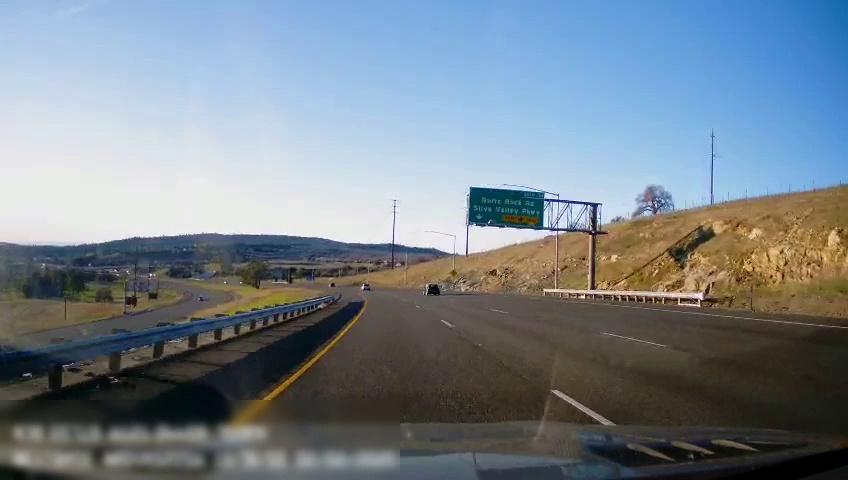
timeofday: Day
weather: Sunny
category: Drivable Space
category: Drivable Space
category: Vehicles | Car
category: Vehicles | Car
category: Lanes | Current Lane
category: Lanes | Current Lane
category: Lanes | Alternate Lane
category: Lanes | Alternate Lane
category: Traffic | Signs